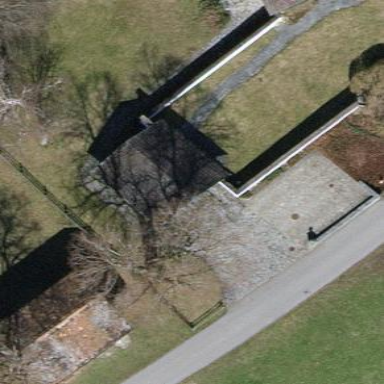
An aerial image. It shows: Garage building.